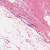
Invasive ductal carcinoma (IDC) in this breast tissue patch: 0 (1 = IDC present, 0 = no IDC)